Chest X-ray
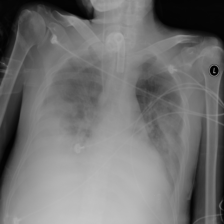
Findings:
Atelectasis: negative
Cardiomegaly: negative
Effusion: negative
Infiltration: negative
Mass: negative
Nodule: negative
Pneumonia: negative
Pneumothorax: negative
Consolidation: negative
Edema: negative
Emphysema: negative
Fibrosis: negative
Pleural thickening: negative
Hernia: negative